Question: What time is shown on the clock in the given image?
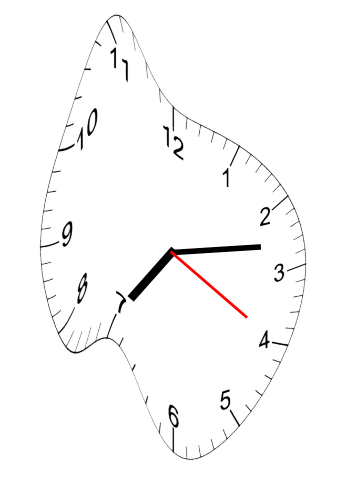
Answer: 07:13:20